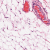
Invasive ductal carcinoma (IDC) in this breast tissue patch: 0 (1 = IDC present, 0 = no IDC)